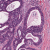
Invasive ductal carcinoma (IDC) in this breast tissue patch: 0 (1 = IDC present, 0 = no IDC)